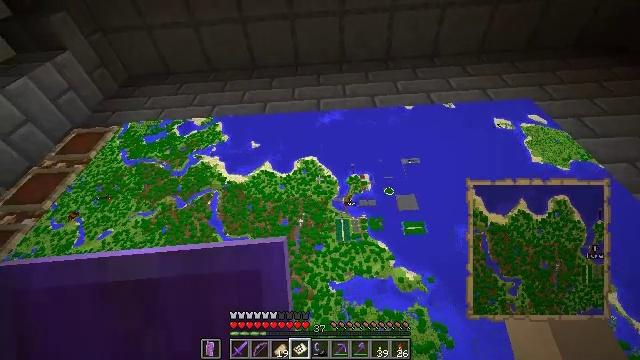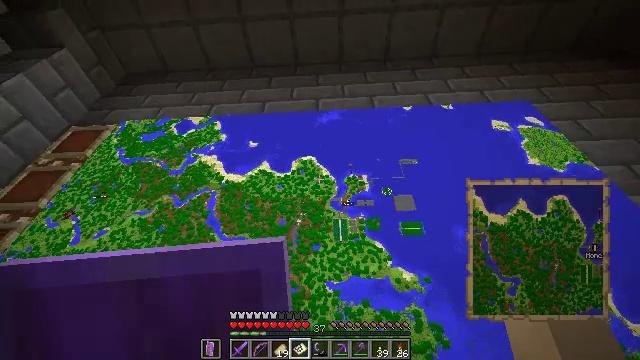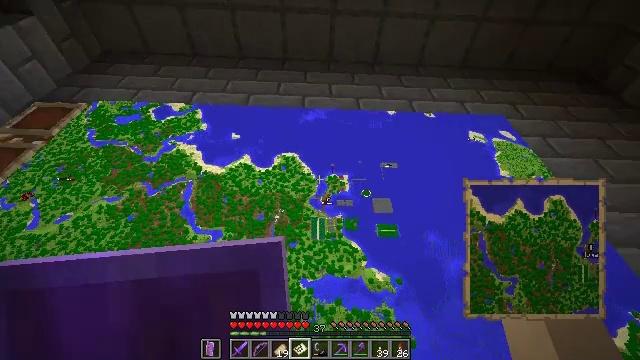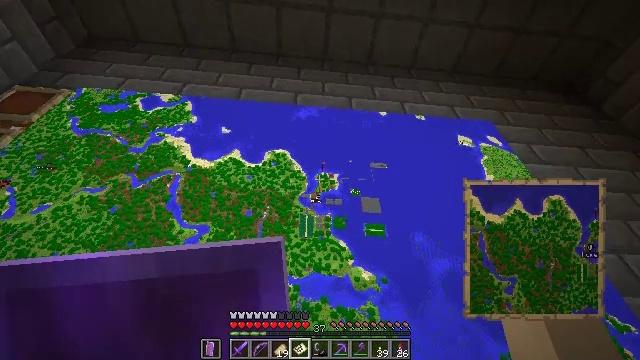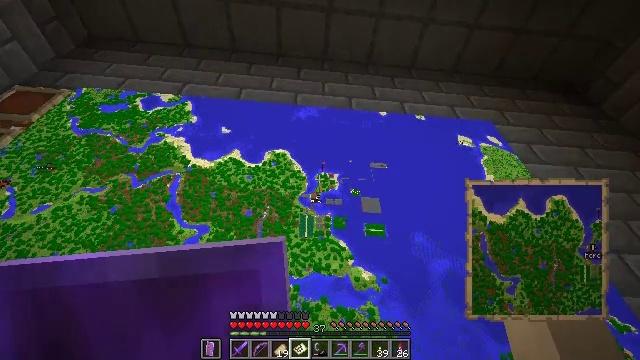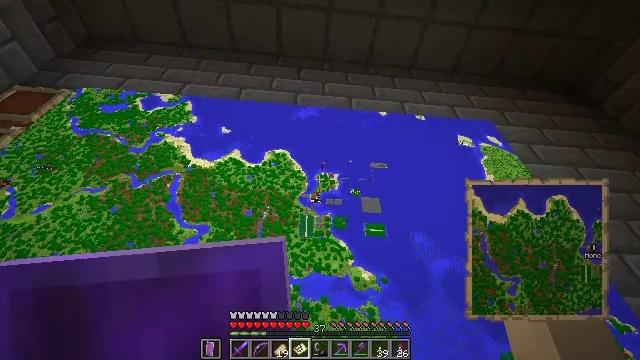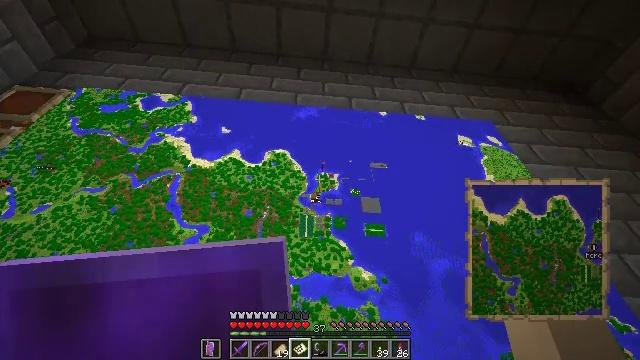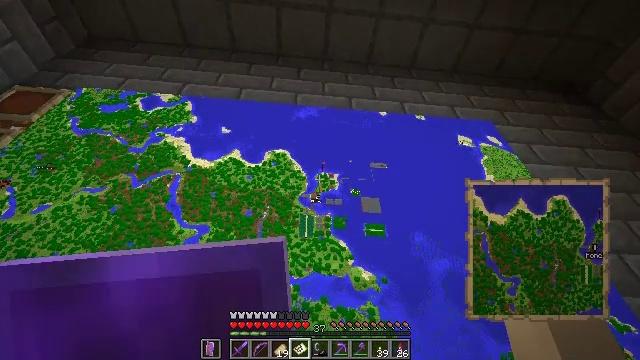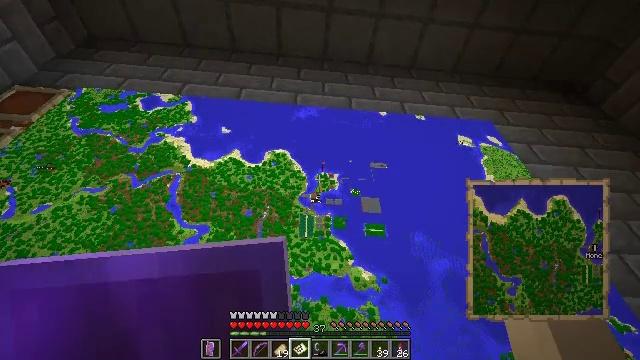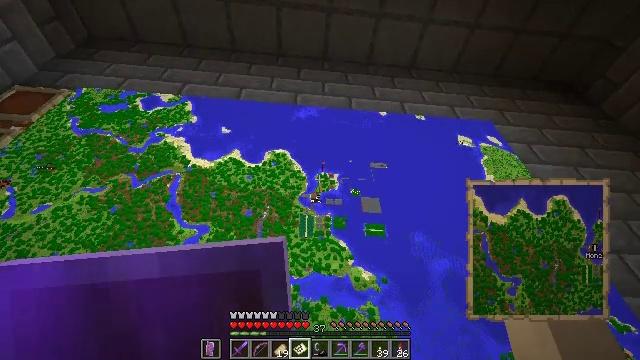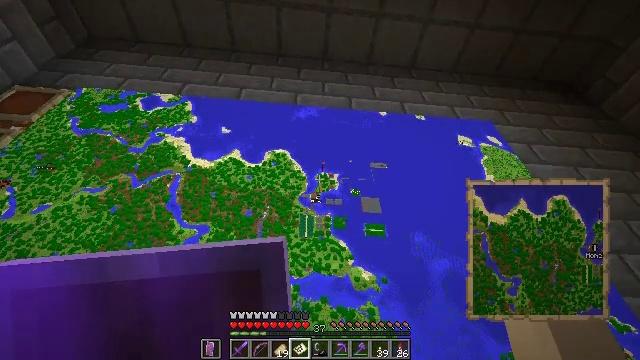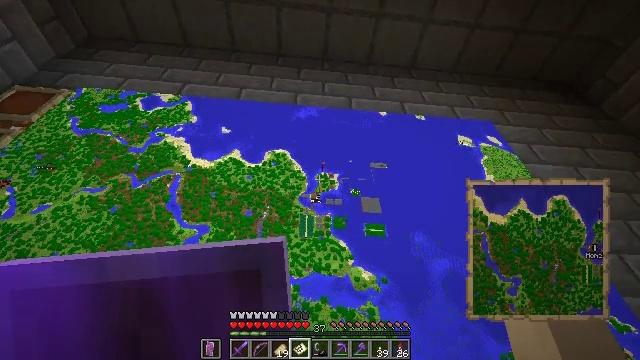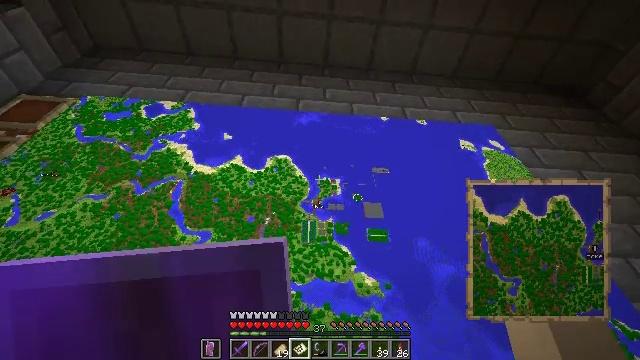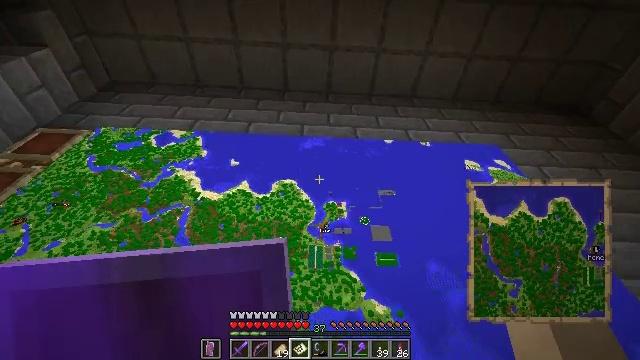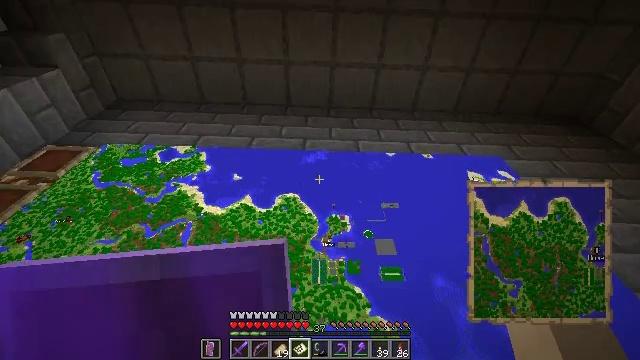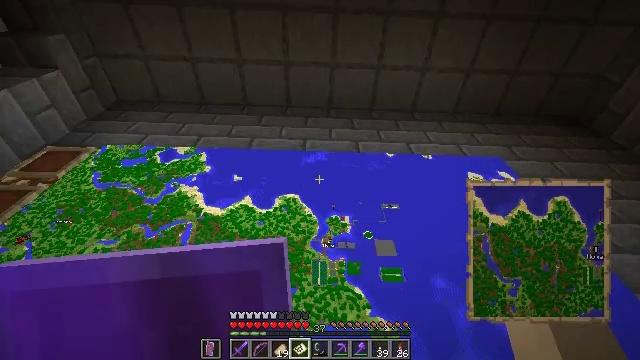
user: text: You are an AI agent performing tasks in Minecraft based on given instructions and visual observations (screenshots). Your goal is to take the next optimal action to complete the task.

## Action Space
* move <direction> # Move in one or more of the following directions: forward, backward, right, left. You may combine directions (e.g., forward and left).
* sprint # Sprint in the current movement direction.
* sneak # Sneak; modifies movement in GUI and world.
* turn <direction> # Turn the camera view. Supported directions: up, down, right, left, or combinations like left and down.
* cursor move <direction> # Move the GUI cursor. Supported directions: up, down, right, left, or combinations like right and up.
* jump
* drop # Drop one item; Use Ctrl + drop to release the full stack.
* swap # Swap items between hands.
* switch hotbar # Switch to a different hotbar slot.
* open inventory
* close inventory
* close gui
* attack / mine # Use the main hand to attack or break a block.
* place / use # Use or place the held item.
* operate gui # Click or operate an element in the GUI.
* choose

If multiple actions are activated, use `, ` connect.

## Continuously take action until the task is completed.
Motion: motion action
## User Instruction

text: Open the crafting grid to craft the filled map.
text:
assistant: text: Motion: no_op
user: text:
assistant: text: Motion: turn right
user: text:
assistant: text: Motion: turn right
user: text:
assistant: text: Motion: no_op
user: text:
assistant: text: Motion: no_op
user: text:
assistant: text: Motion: no_op
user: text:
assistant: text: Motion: no_op
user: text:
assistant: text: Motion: no_op
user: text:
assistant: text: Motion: no_op
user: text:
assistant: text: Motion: no_op
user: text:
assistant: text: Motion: no_op
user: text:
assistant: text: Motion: turn up
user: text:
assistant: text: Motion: turn left and up
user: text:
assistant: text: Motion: turn up
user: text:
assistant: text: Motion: no_op
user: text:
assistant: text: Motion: no_op
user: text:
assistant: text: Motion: no_op
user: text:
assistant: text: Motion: no_op
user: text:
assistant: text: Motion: turn down
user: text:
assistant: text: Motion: turn down
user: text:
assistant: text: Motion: turn down
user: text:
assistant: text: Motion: no_op
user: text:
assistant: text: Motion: no_op
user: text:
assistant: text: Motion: no_op
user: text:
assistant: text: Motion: no_op
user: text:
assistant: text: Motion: no_op
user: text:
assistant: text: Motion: no_op
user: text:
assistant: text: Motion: no_op
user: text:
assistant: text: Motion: no_op
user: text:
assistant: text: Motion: no_op